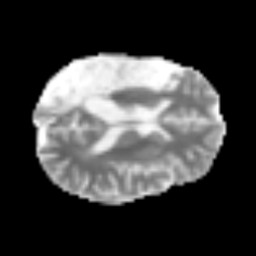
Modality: MD
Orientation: axial
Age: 41
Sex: male
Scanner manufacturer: siemens
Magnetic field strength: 3 T
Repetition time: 3.2 s
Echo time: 0.081 s